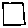
Label: square